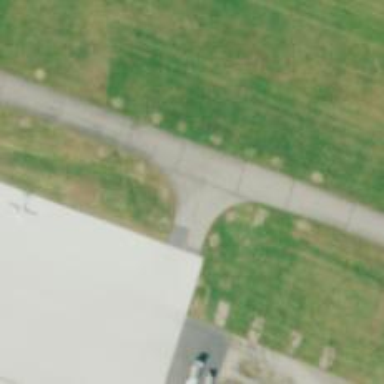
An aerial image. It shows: Image of taxiway at airport.